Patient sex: M
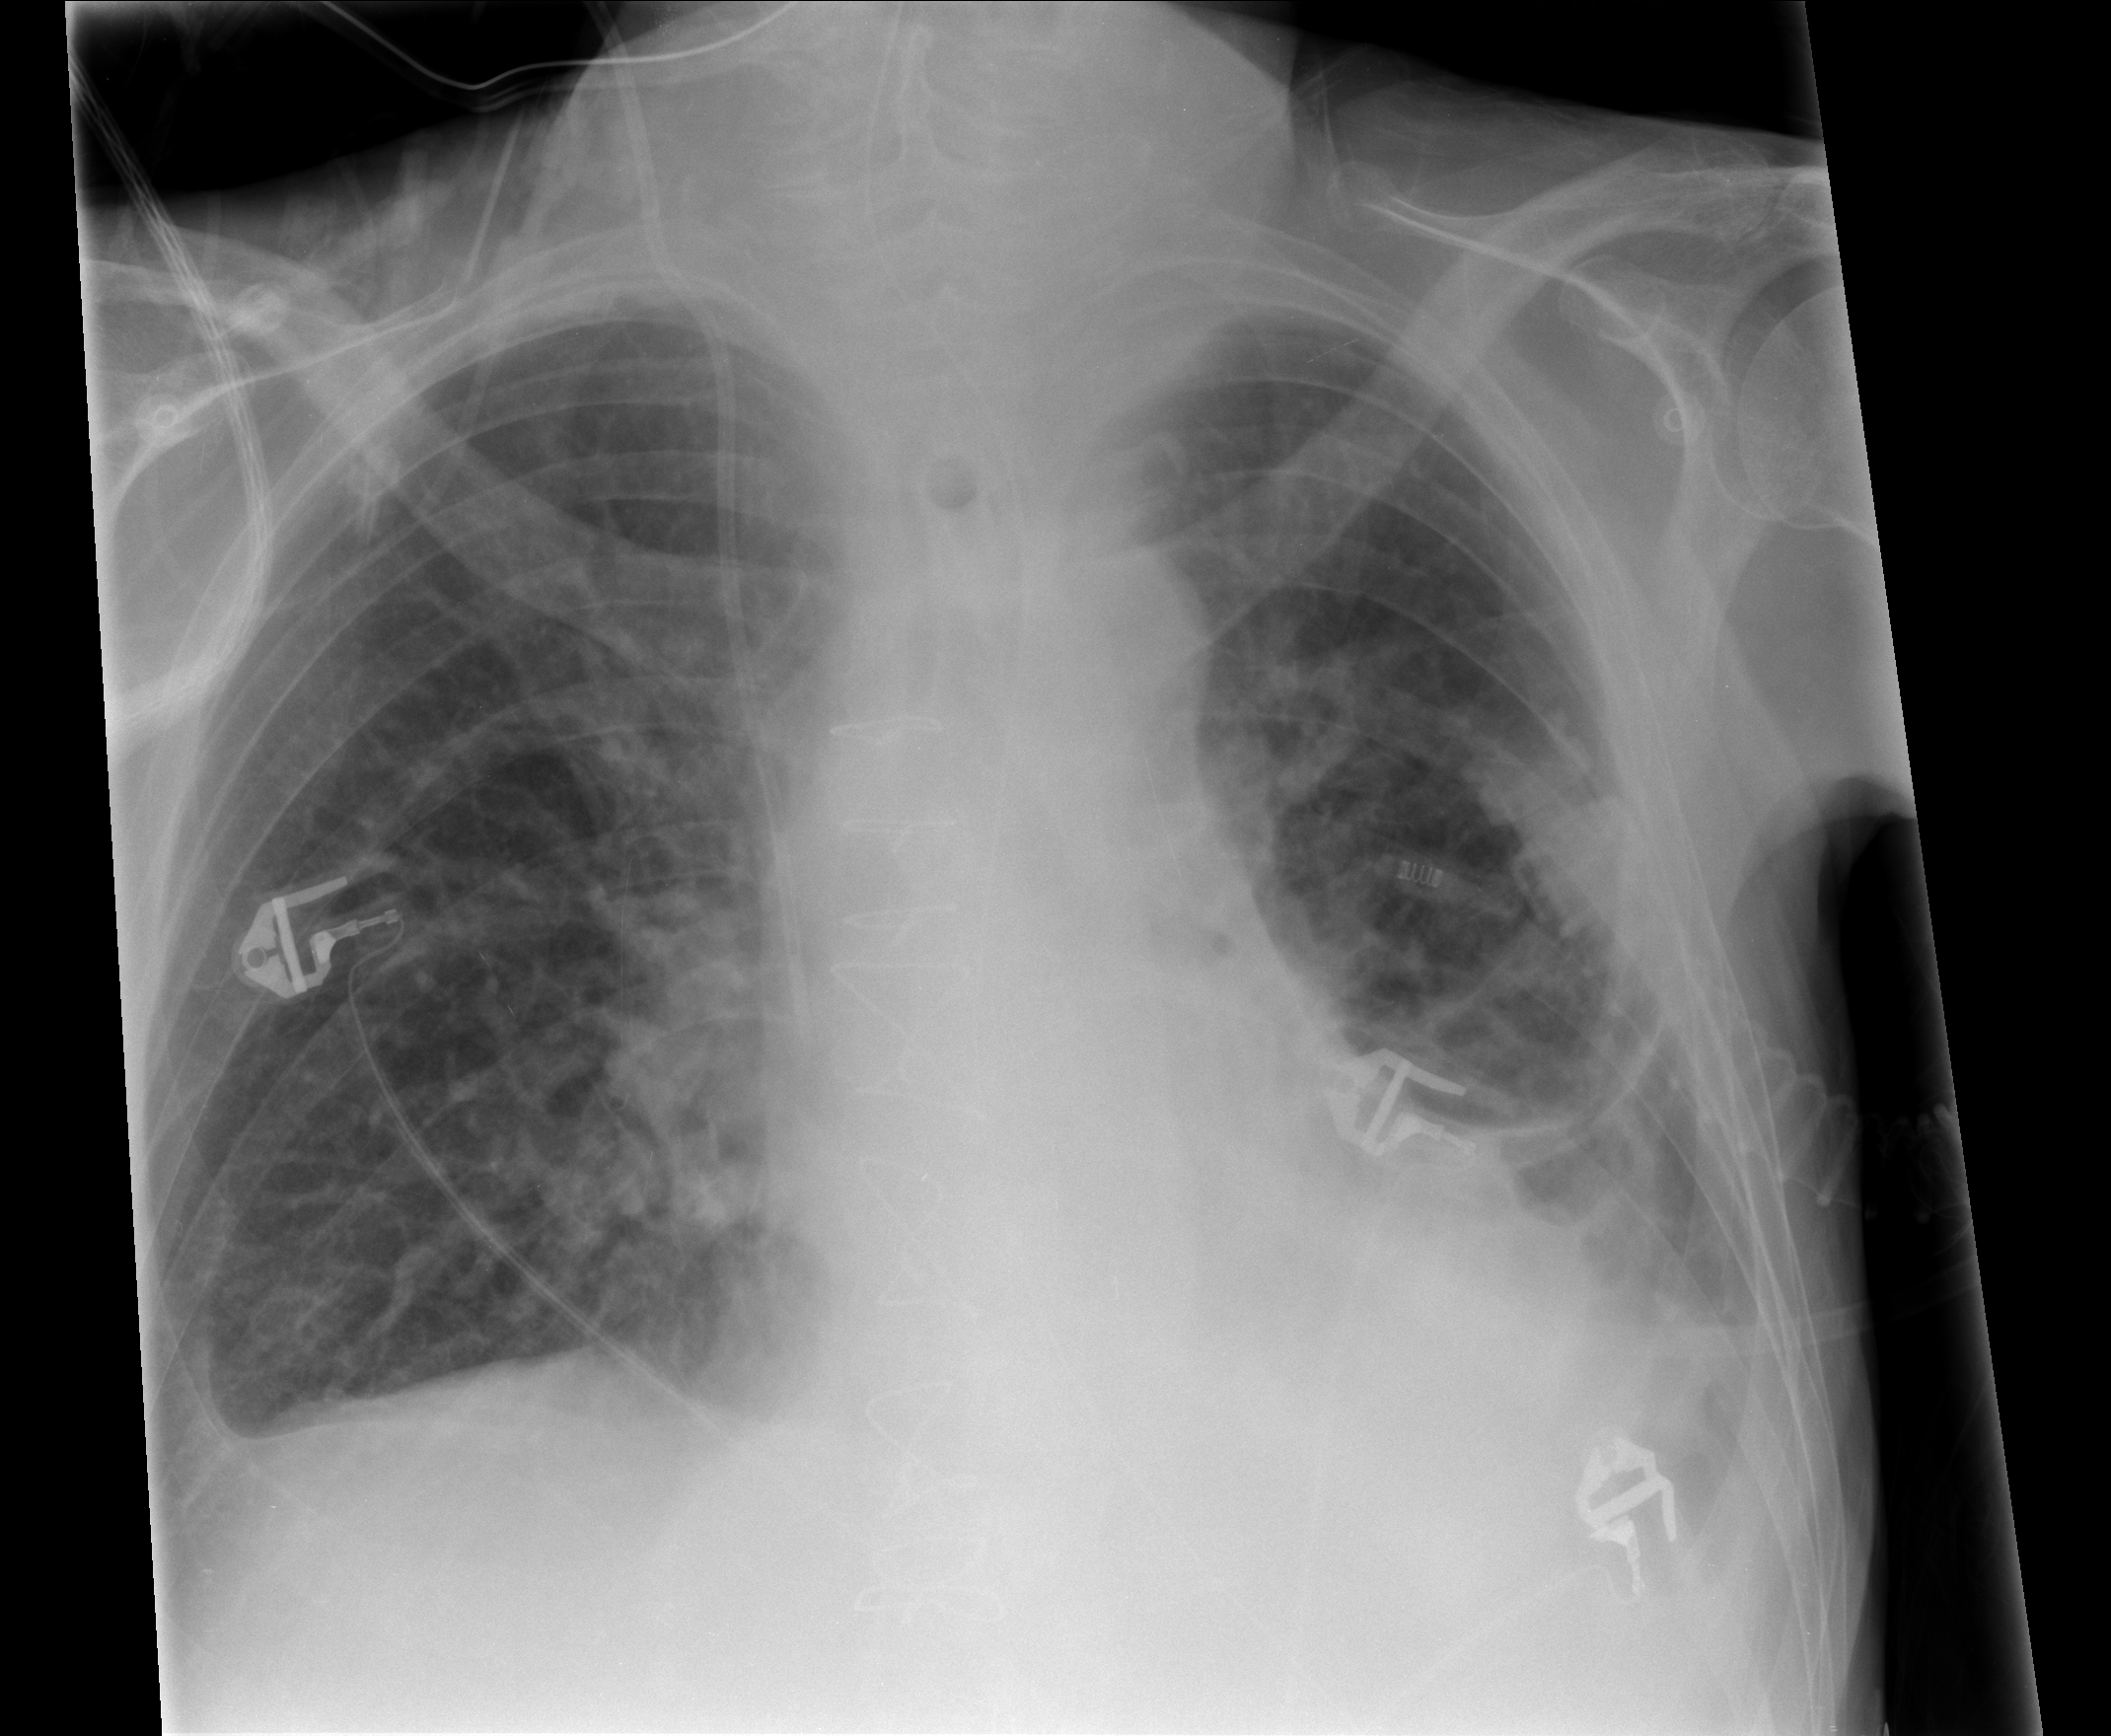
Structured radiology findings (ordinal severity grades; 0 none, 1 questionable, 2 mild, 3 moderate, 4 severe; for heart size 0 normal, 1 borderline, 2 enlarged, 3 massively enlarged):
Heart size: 0
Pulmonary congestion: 2
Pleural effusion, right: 0
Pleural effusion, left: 2
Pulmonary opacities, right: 0
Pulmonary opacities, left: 2
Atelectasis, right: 2
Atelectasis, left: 2